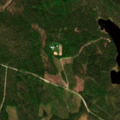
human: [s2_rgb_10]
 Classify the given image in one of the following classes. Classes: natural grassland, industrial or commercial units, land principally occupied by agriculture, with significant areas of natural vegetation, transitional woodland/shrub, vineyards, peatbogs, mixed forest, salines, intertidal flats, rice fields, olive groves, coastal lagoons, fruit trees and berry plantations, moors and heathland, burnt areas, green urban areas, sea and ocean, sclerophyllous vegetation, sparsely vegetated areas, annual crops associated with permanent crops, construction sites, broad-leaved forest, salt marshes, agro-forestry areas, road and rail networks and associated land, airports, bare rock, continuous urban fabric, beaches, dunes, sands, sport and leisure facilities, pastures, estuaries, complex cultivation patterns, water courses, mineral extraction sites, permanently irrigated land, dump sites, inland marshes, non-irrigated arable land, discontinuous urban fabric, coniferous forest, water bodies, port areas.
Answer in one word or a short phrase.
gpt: coniferous forest